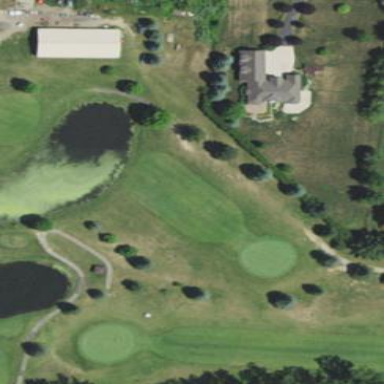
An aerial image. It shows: Grassy area designated as golf fairway.